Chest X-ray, AP view. Patient: 72 years old, sex M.
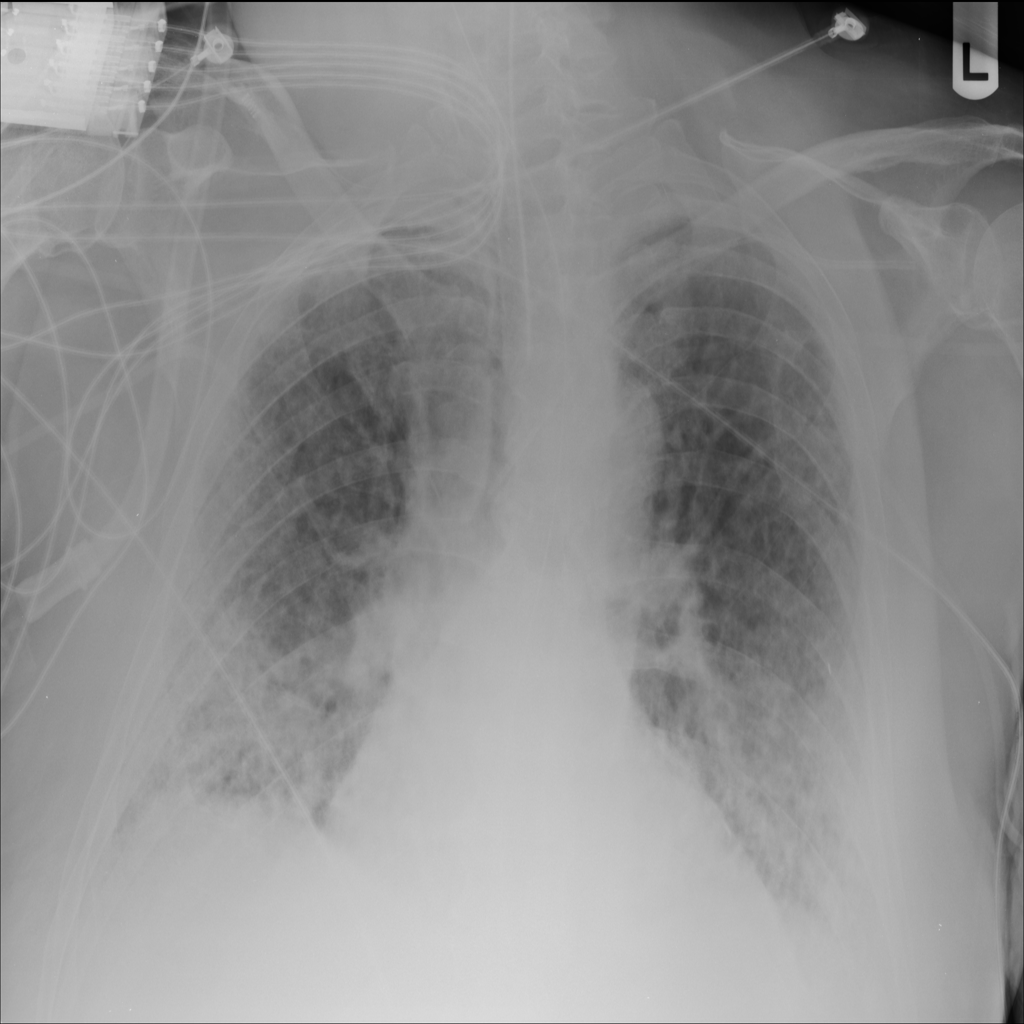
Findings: Fibrosis, Nodule